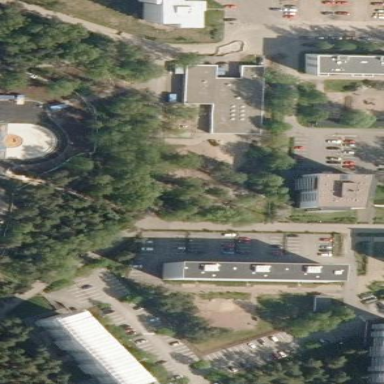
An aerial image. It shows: Kindergarten.